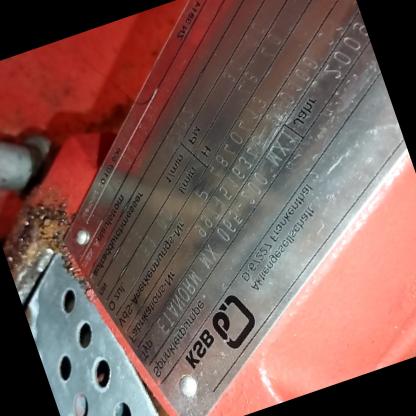
Klasa: tabliczka-znamionowa